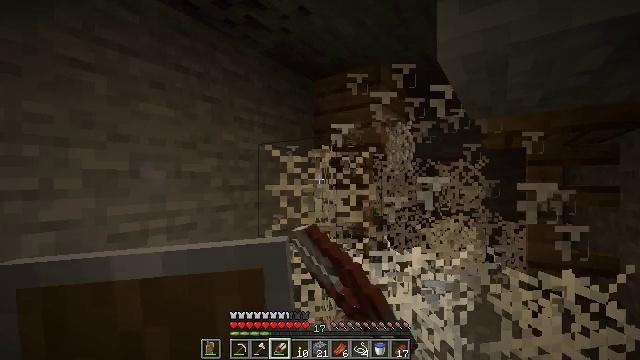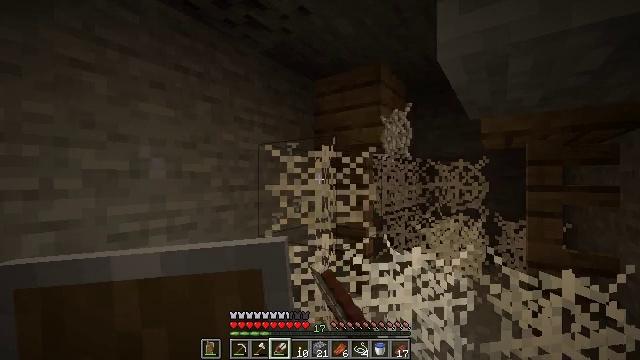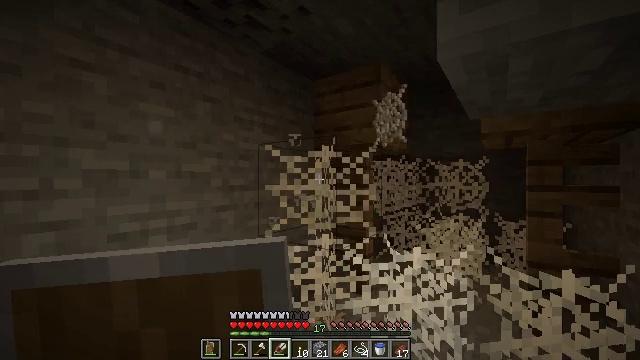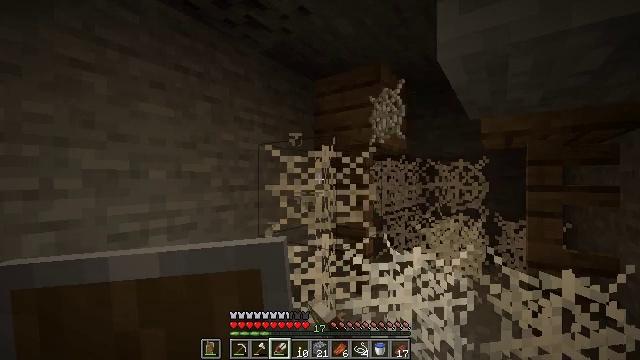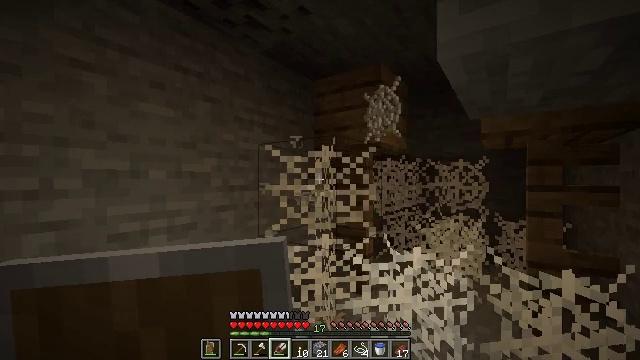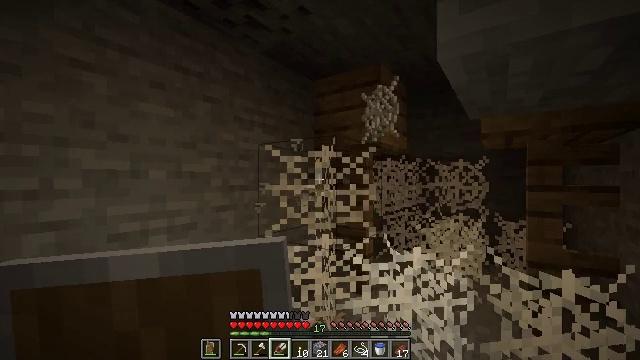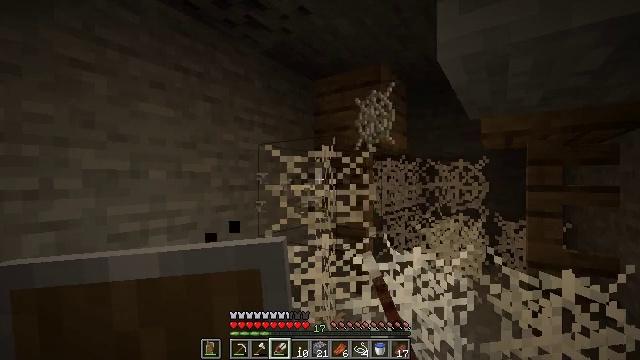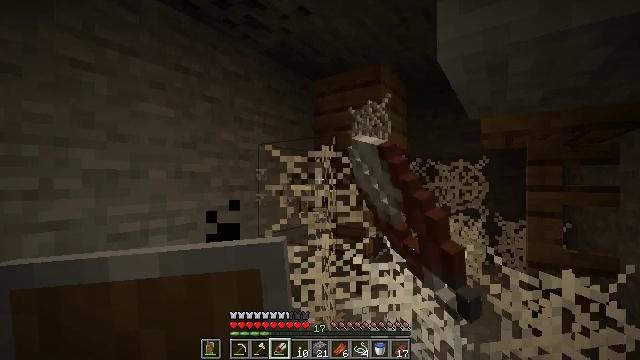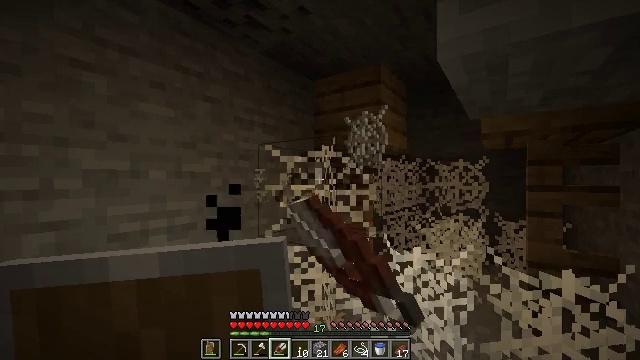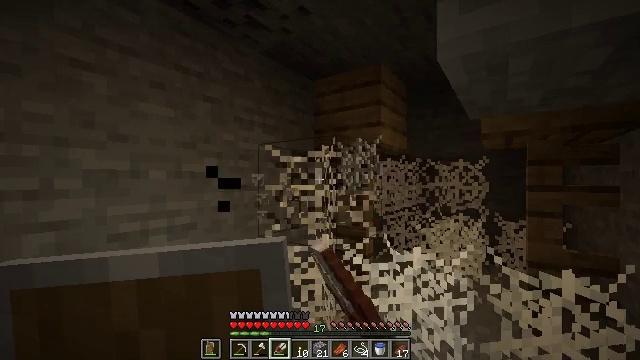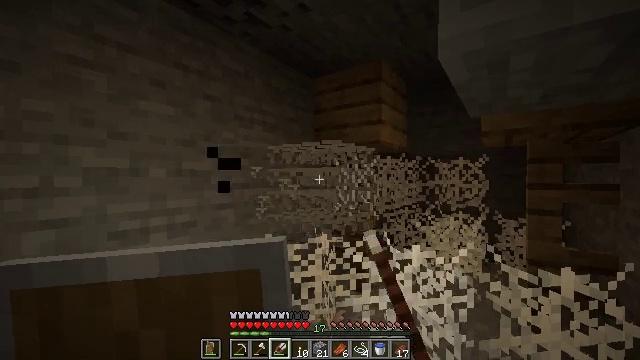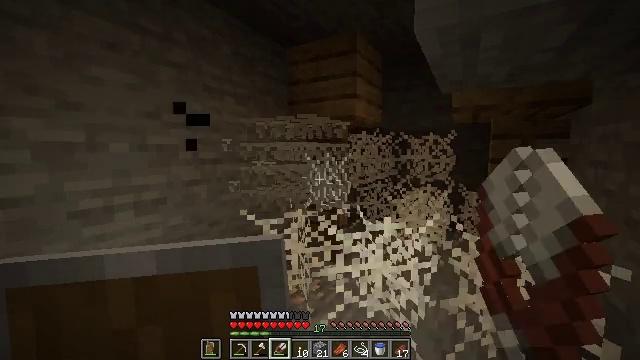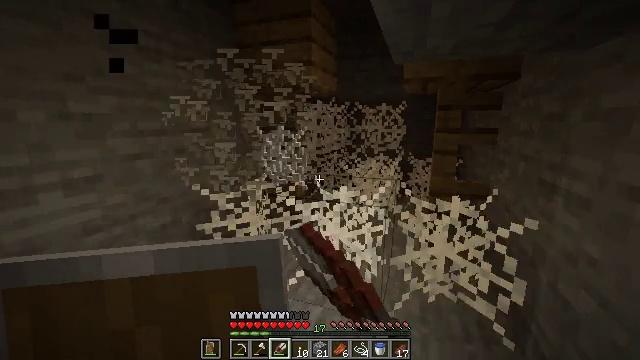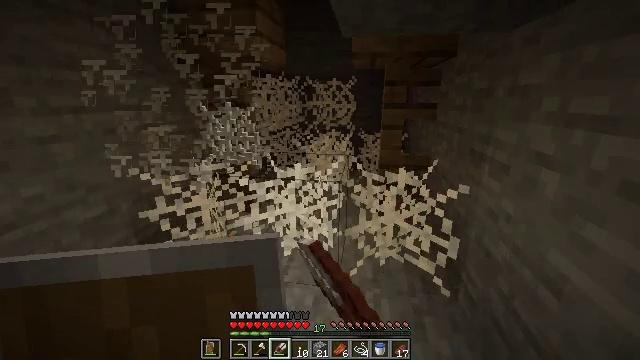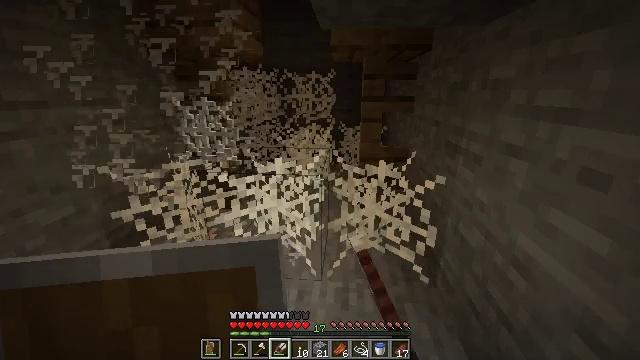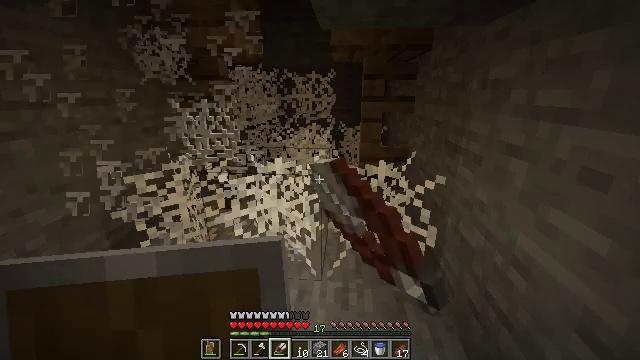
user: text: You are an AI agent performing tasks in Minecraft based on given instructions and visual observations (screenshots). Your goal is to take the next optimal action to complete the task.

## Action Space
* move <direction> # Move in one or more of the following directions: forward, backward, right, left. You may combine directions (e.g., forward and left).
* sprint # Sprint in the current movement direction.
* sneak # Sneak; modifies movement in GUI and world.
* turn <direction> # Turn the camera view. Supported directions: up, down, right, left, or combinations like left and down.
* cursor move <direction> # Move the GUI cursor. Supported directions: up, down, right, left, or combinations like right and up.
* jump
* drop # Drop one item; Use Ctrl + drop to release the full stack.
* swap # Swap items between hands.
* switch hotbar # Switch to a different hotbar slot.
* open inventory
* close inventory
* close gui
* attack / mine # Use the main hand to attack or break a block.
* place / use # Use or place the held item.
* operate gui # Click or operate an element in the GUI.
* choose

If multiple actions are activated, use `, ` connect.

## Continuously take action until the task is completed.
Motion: motion action
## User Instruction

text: Gather cobweb from abandoned mineshafts.
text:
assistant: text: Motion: attack / mine
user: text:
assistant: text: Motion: attack / mine
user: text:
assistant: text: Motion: attack / mine
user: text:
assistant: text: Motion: attack / mine
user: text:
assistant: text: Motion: attack / mine
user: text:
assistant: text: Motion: attack / mine
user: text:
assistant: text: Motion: attack / mine
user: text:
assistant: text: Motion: attack / mine
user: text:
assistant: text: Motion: attack / mine
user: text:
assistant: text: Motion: attack / mine
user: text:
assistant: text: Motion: turn right and down, attack / mine
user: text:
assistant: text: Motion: turn right and down, attack / mine
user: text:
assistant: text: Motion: turn right and down, attack / mine
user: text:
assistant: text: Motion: turn right and down, attack / mine
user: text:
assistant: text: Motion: attack / mine
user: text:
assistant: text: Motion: attack / mine
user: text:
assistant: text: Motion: attack / mine
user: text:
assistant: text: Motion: attack / mine
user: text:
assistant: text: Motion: attack / mine
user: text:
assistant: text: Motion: attack / mine
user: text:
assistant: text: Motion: attack / mine
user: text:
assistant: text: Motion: attack / mine
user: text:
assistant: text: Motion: attack / mine
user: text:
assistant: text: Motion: attack / mine
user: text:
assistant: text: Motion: attack / mine
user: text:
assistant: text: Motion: attack / mine
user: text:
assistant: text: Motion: attack / mine
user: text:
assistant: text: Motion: move forward and move right, turn right and down, attack / mine
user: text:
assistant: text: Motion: move forward and move right, turn right and down, attack / mine
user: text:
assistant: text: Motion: move forward and move right, attack / mine